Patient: sex M, age 75
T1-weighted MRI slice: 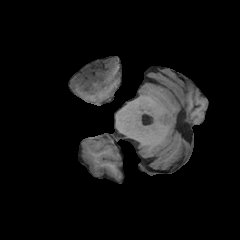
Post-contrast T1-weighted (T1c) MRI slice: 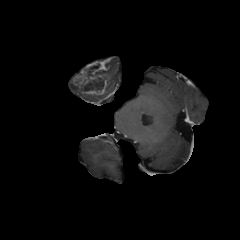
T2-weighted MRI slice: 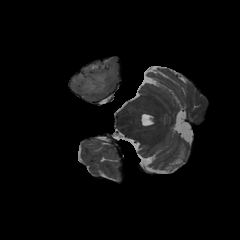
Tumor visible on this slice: yes
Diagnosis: Glioblastoma, IDH-wildtype
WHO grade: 4